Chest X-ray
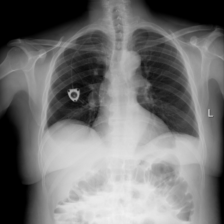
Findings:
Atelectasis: negative
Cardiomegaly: negative
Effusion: positive
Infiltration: negative
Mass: negative
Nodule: negative
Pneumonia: negative
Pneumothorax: negative
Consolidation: negative
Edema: negative
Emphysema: negative
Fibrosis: negative
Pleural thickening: negative
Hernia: negative